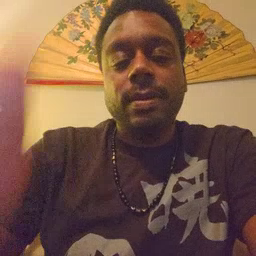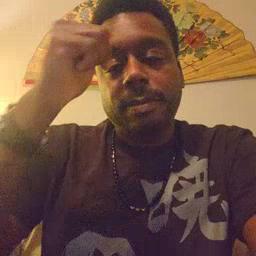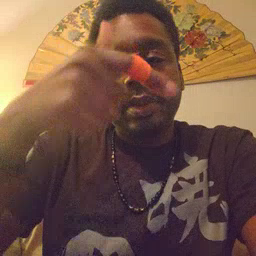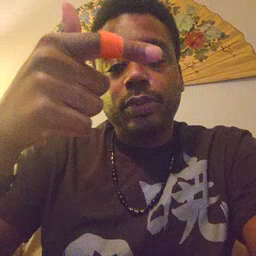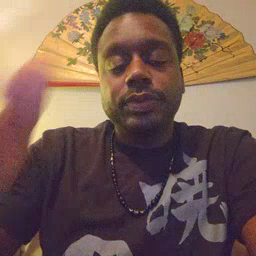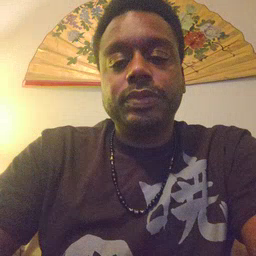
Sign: brother